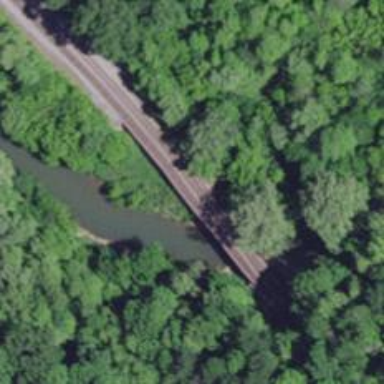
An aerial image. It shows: Bridge over railway line.